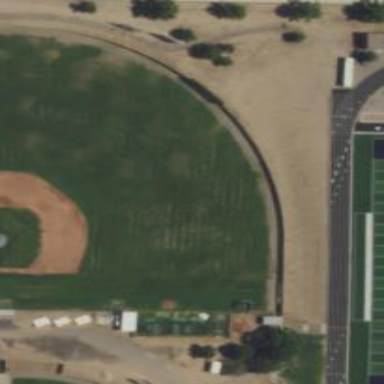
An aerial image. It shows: Baseball pitch for leisure and sports activities.